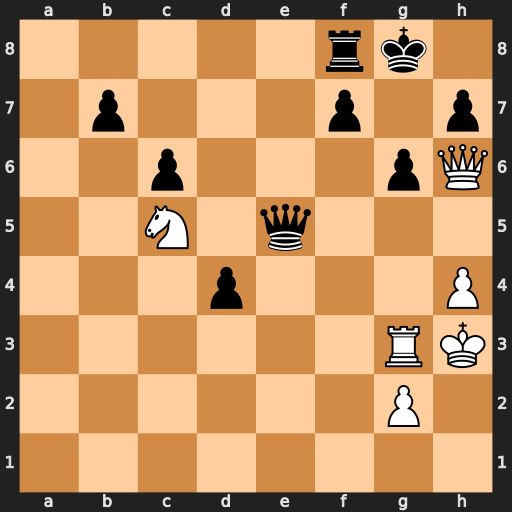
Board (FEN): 5rk1/1p3p1p/2p3pQ/2N1q3/3p3P/6RK/6P1/8
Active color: w
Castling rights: -
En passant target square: -
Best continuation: Qxf8+ Kxf8 Nd7+ Ke7 Nxe5